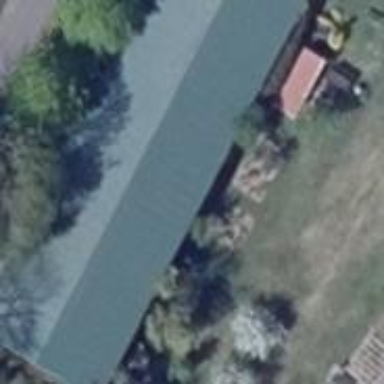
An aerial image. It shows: Building with gabled roof oriented along its structure. The roof is of dark grey color.